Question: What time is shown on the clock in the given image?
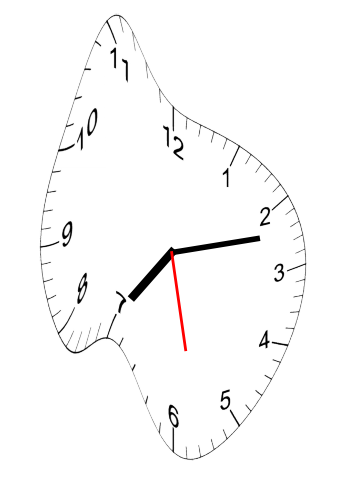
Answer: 07:12:28